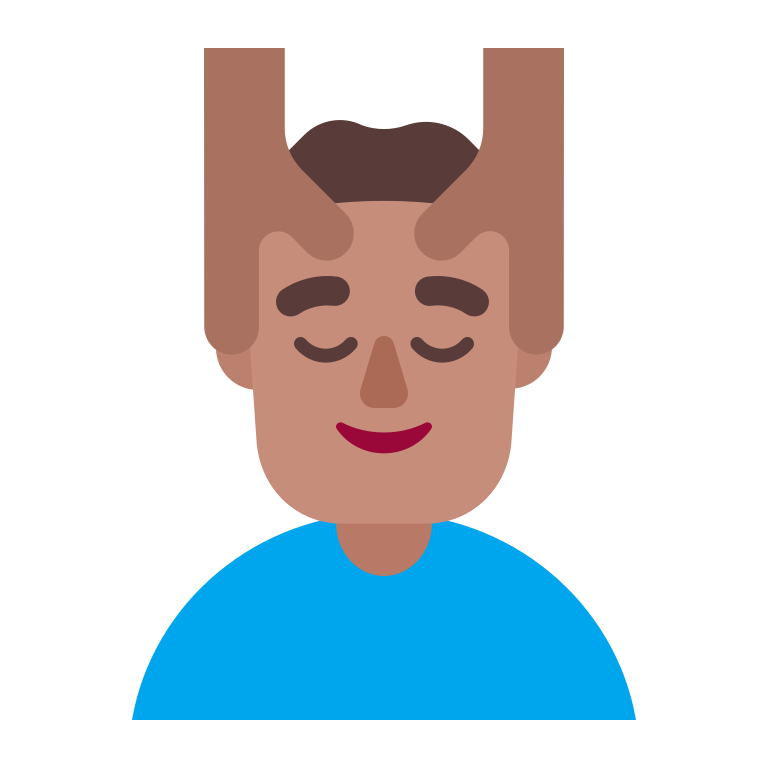
man getting massage flat